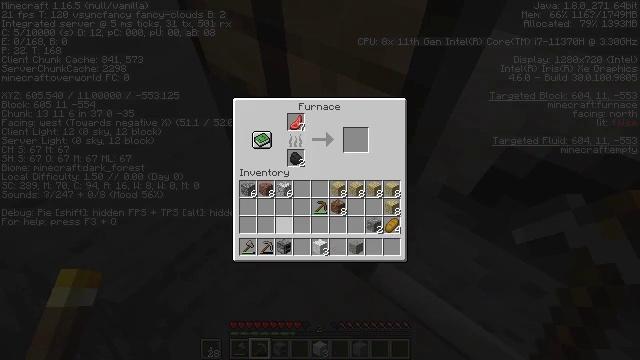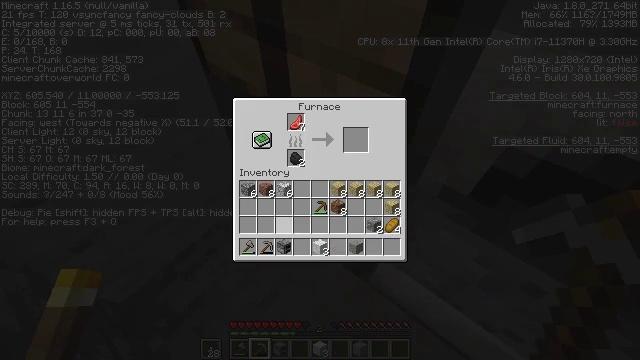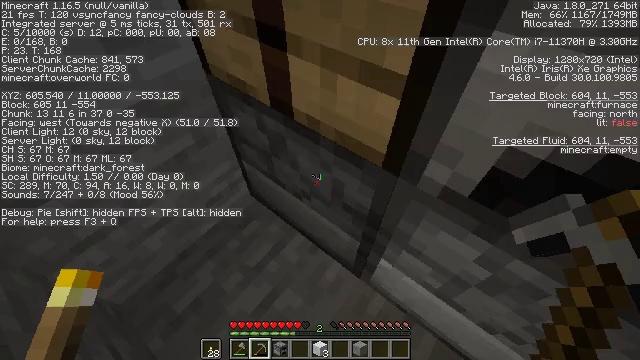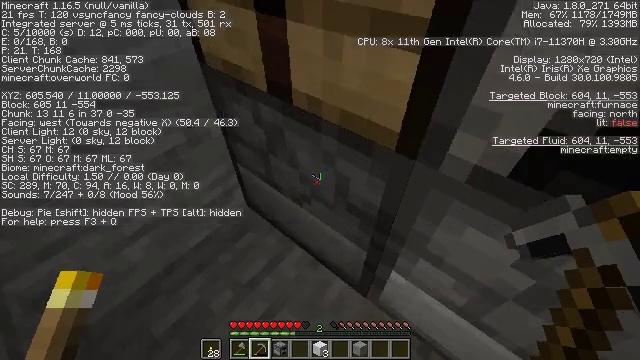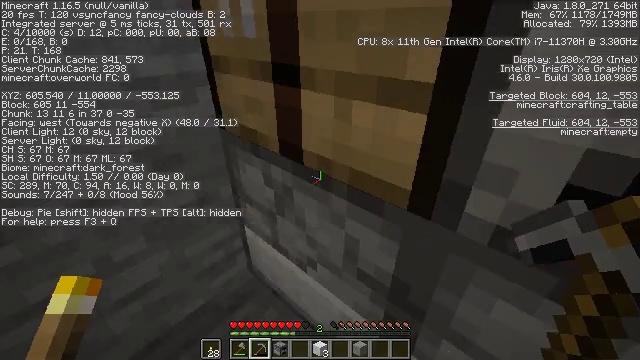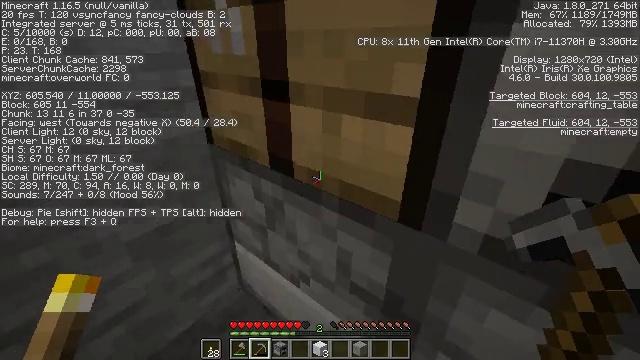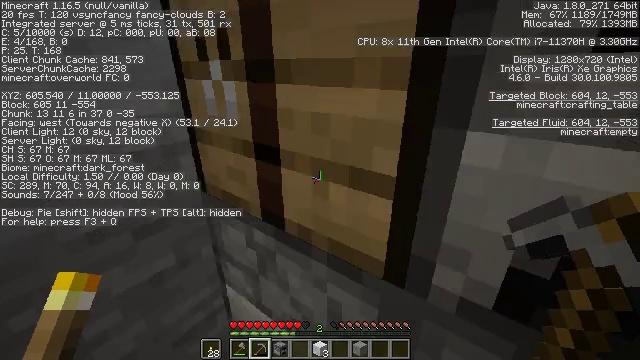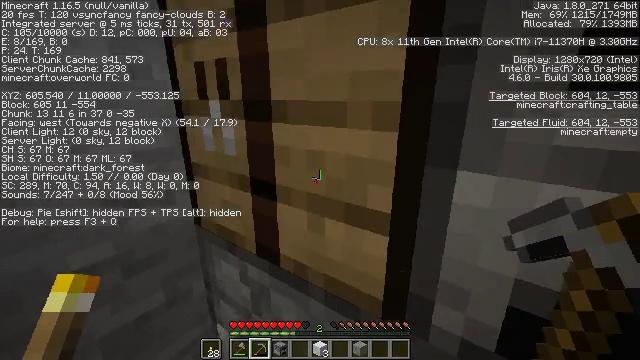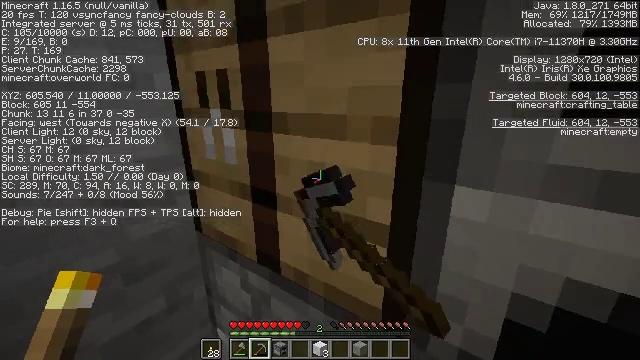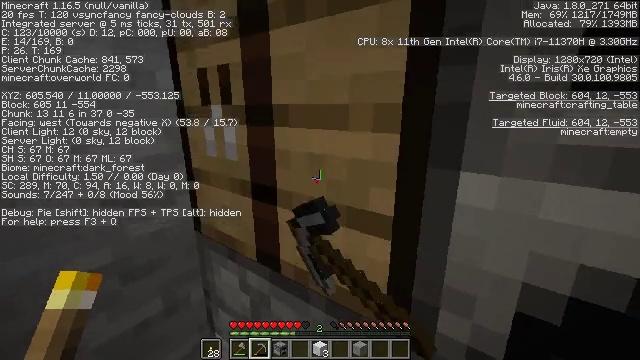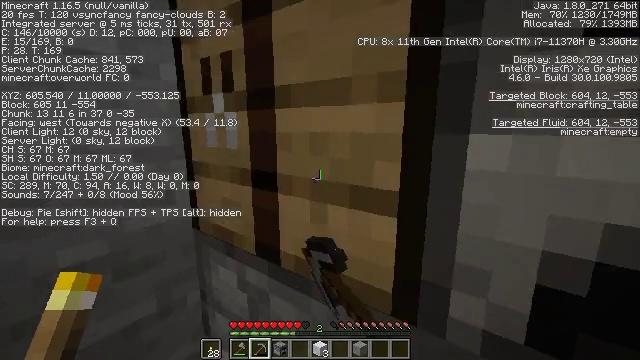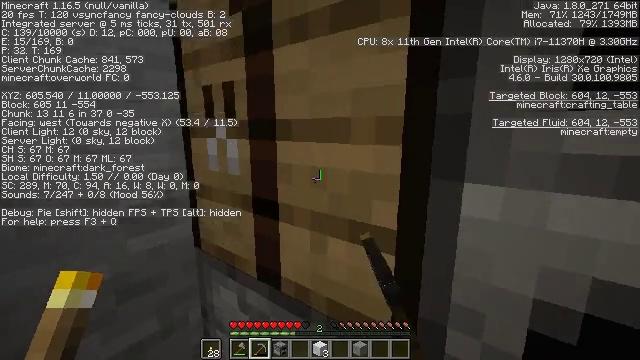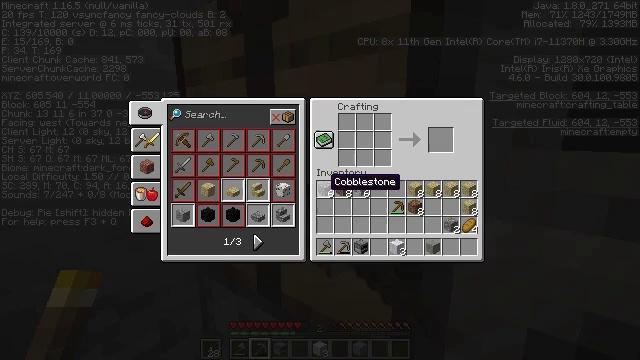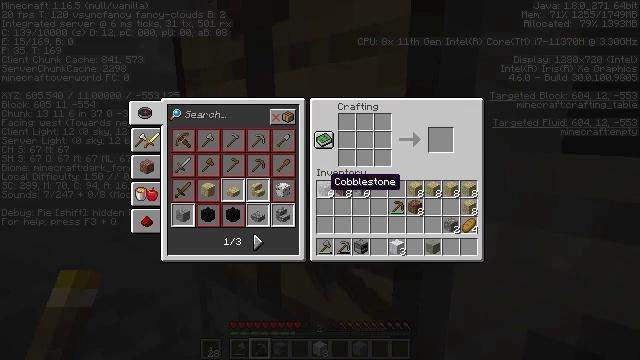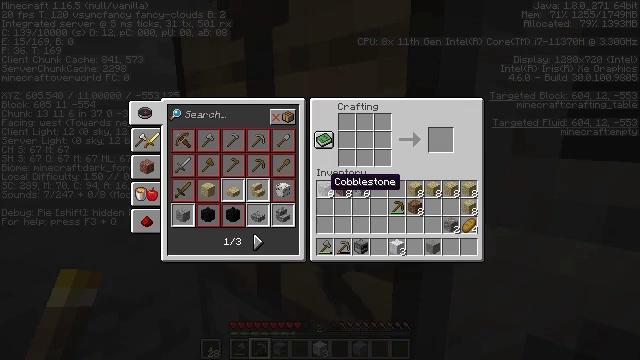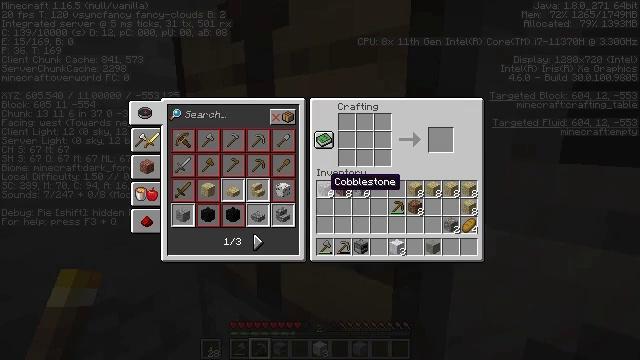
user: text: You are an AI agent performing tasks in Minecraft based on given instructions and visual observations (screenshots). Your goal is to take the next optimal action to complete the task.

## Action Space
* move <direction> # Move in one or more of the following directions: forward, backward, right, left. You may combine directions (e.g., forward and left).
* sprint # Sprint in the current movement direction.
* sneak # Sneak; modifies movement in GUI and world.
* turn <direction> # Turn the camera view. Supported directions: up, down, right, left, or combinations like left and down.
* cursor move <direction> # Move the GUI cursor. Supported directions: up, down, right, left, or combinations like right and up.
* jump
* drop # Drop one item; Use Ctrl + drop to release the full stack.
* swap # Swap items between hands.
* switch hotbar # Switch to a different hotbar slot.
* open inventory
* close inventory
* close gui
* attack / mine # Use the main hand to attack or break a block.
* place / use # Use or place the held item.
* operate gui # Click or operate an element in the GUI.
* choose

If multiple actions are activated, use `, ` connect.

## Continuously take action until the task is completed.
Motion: motion action
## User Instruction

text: Craft a birch trapdoor.
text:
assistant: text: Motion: sneak
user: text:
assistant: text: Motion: sneak
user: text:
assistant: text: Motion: sneak, turn up, close gui
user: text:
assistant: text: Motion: turn left and up
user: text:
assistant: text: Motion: turn right and up
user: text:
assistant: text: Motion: turn right and up
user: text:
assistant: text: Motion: turn right and up, use / place
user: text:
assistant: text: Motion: use / place
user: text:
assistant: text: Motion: turn up, use / place
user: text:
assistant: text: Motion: turn up, use / place
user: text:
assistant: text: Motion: use / place
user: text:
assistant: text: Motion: cursor move down, open gui
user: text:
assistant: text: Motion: no_op
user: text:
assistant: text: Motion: no_op
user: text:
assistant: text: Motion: no_op
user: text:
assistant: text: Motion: no_op
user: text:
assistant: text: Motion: no_op
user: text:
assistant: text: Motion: cursor move left
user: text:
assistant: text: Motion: cursor move left and down
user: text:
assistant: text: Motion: cursor move left and down
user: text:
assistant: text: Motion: no_op
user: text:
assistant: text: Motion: no_op
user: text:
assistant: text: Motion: cursor move down
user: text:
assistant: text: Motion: no_op
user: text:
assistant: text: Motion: cursor move down
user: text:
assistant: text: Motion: no_op
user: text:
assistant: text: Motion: no_op
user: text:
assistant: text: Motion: no_op
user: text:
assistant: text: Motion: no_op
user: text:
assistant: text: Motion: no_op